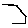
Label: hexagon